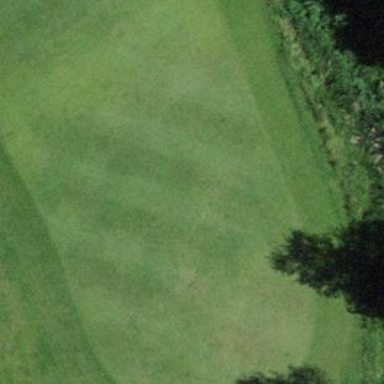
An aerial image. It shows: Grassy area designated as golf fairway.